Question: A user installed our application to a server PC, shared the install directory as network drive Z: and now opens the app from different client PCs all over his shop. Everything works fine except for a naggling bug on one of the PCs:
On the Problem PC, the app can load '.jpg' files for inventory items just fine and show the corresponding QPixmap in a QLabel. When the inventory item he is currently viewing does not yet have an image assigned to it, he can open a file dialog, choose an image and display that correctly. However, the (new/changed) QPixmap as a '.jpg' stores it to disc as a series of colored vertical lines on a black background:

Saving is done via 'QPixmap::save( const QString & fileName, ...)' with the file name set programmatically to "'<some_id>.jpg'" to designate the desired file format. Returns 'true', but the resulting file looks like modern art.
However, saving images works fine on the server and the other clients.
Both the server and the Problem PC run Windows XP at an identical patch level.
Process Explorer shows identical DLLs for the app process on server and Problem PC except for the Problem PC using 'dnsapi.dll', which the server doesn't.
Process Explorer also shows that on both server and client the Qt DLL used to deal with JPEGs is
'\Device\LanmanRedirector\<server>\<app>\plugins\imageformats\qjpeg4.dll', and a drive-wide search on the Problem PC for 'qjpeg*.dll' came up empty, so the app use the same JPEG handling code on both computers.
Any suggestions?
on the problem machine we had a 16 bpp colour depth. Setting that to 32 bpp solved our problem instantly. I also replaced
'_pm.save( sDestFileName )'
with
'_pm.toImage().convertToFormat( QImage::Format_RGB32 ).save( sDestFileName )'
so that we won't run into this on every old client PC running less than 32 bpp.
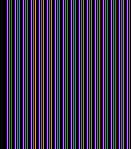
Answer: Here are a few things to try to isolate the problem:
- - - - -
The function below is from an <URL> I wrote. You might try using it then displaying the contents of the QImage referred to in the second parameter:
'''
//! Saves image with JPEG compression in given quality (0 - 100, Qt's scale)
//! @param[in] in The lossless input image
//! @param[out] out The image to save to using JPEG compression
//! @param quality The quality level (0 - 100, 0 the most compressed)
//! @return The size of the saved image
quint32 Window::imageSaveLossy(QImage &in, QImage &out, quint8 quality)
{
quint32 retval;
QByteArray ba;
QBuffer buffer(&ba);
buffer.open(QIODevice::WriteOnly);
QImage temp(in.size(), QImage::Format_ARGB32);
temp.fill(QColor(Qt::white).rgb());
QPainter painter(&temp);
painter.drawImage(0, 0, in);
temp.save(&buffer, "JPG", quality);
out.loadFromData(ba, "JPG");
retval = (quint32)ba.size();
buffer.close();
return retval;
}
'''